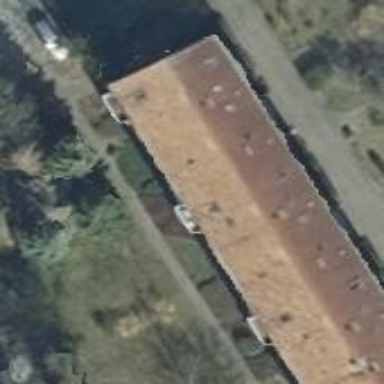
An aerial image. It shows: Gabled roof adorns the apartments building.